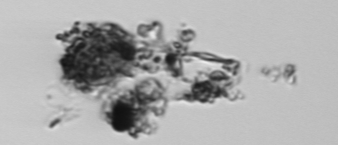
Label: detritus